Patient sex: M
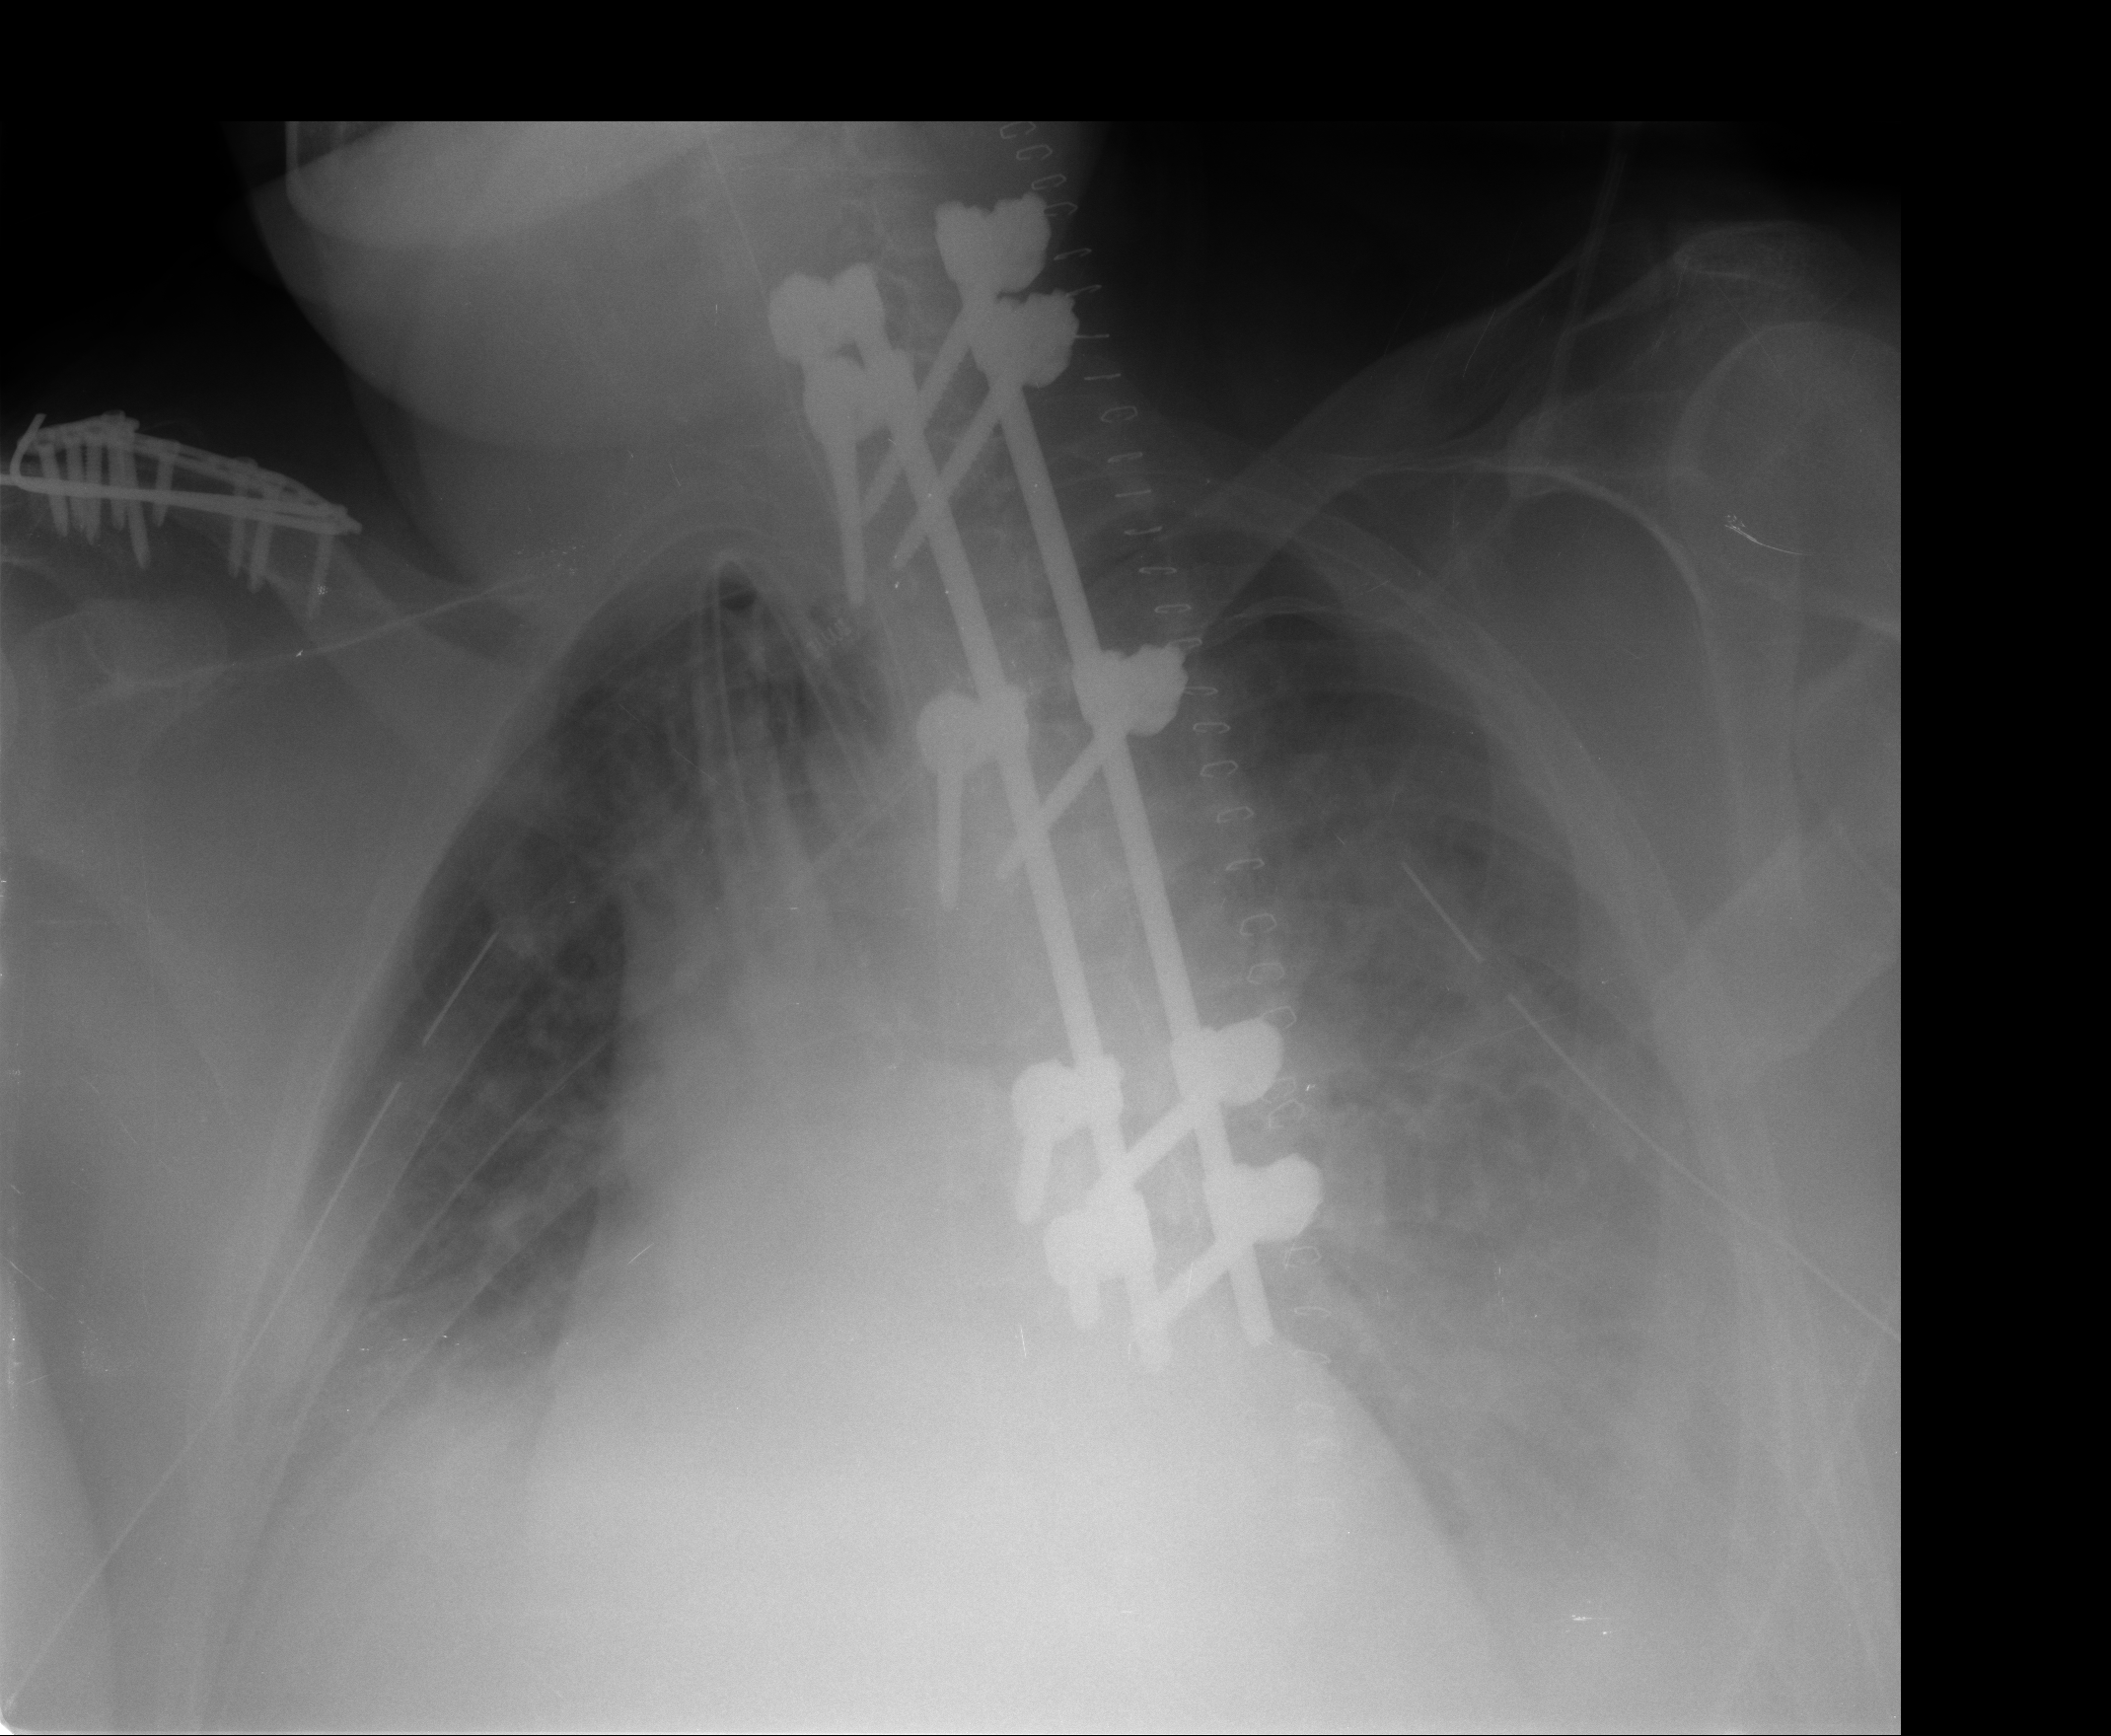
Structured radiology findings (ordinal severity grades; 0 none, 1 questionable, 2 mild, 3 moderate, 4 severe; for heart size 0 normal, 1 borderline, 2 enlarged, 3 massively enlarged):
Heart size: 1
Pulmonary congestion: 0
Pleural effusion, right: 3
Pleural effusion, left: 3
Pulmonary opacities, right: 0
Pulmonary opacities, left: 1
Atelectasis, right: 2
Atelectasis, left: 2